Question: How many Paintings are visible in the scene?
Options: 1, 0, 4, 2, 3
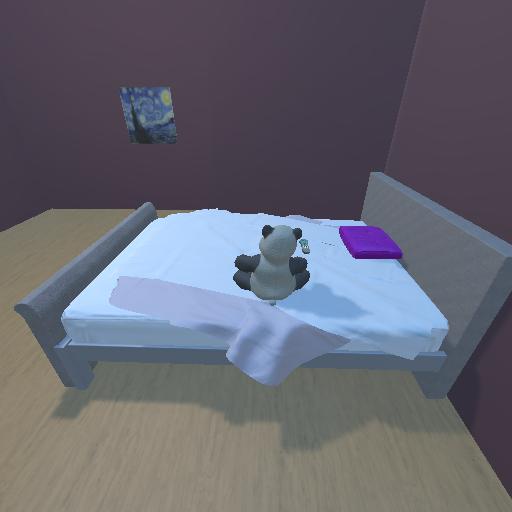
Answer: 1